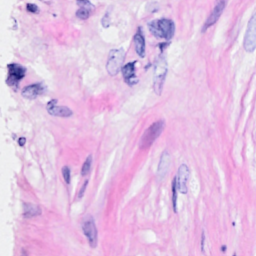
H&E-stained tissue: Breast